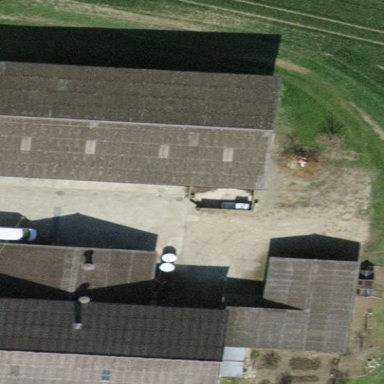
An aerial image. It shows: Barn.